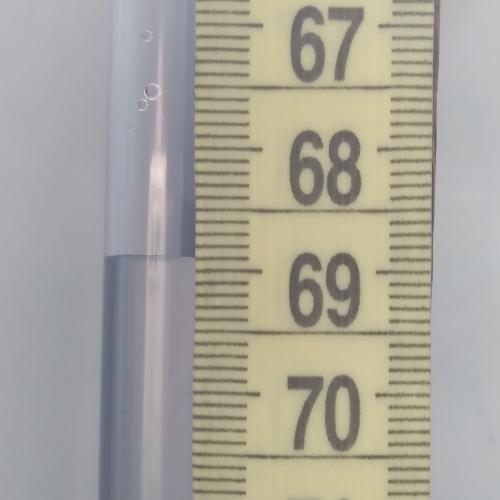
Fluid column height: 68.9 cm